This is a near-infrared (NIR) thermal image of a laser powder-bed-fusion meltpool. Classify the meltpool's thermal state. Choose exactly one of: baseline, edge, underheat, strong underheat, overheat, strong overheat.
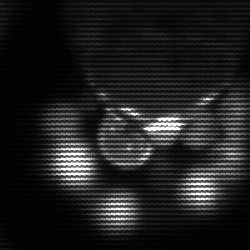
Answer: edge